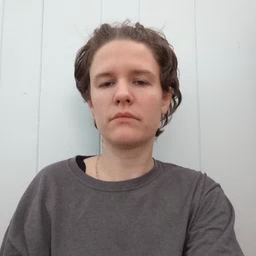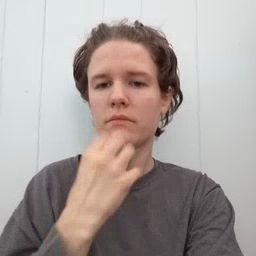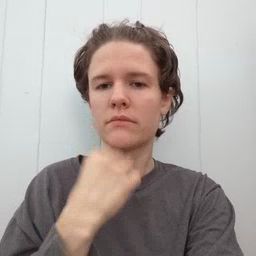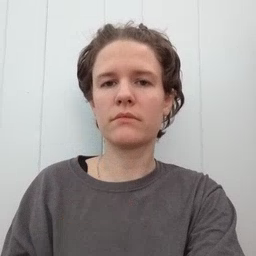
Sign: underwear